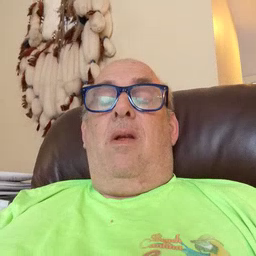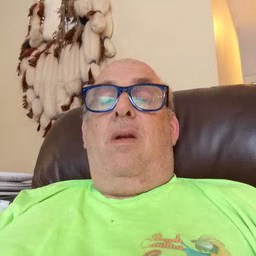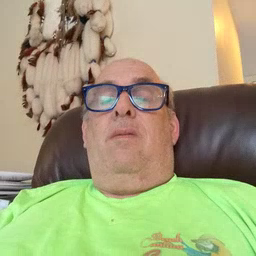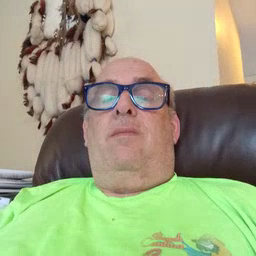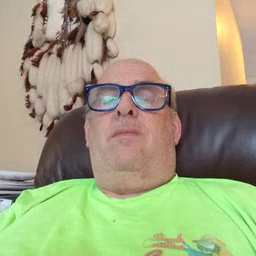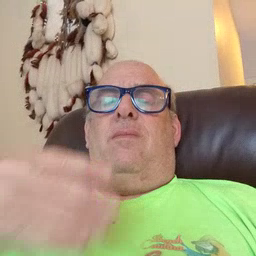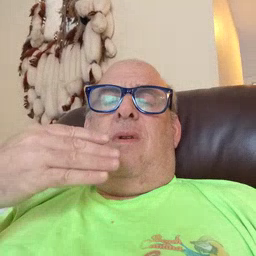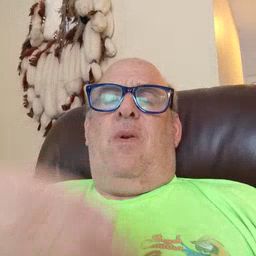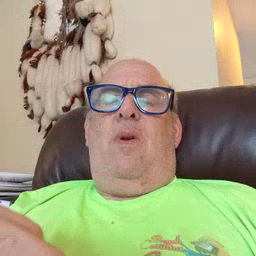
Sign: close